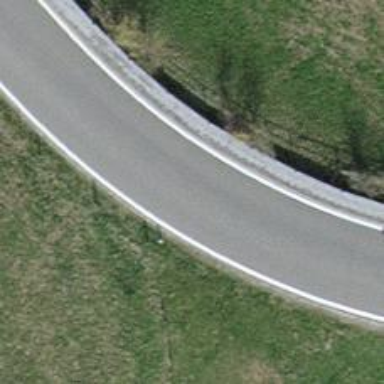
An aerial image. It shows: Left sidewalk along asphalt tertiary road.